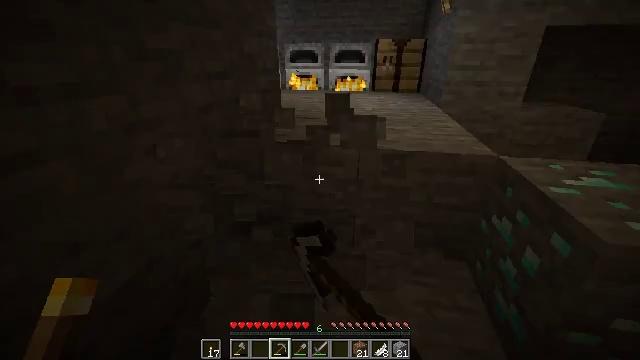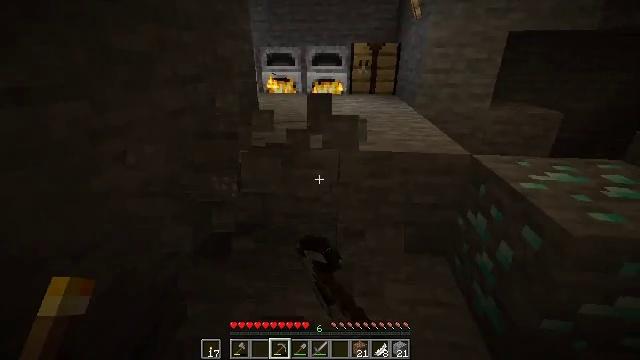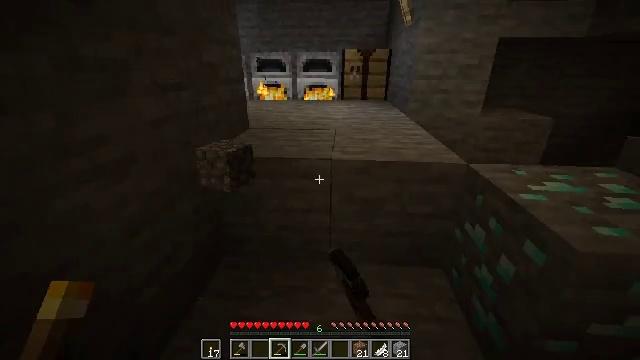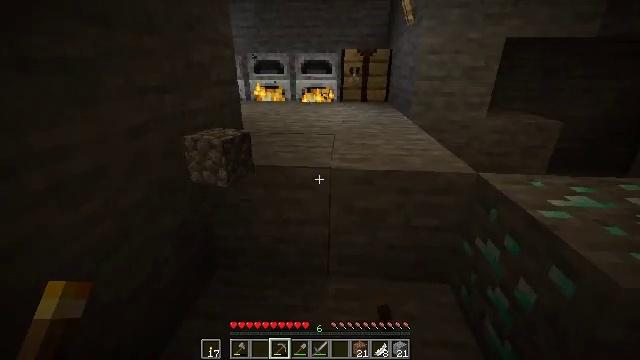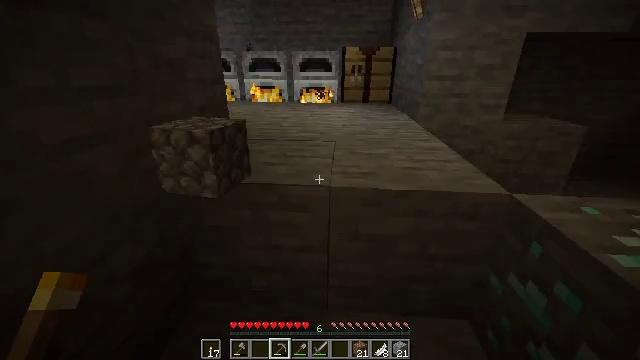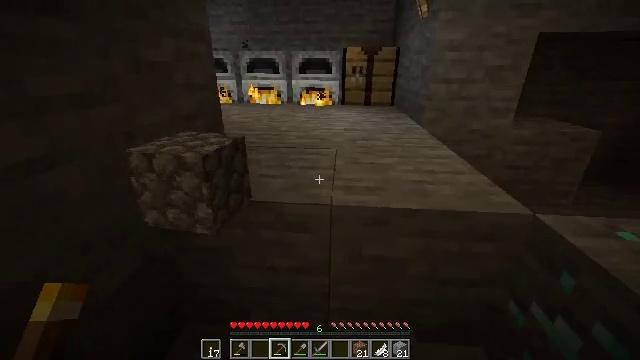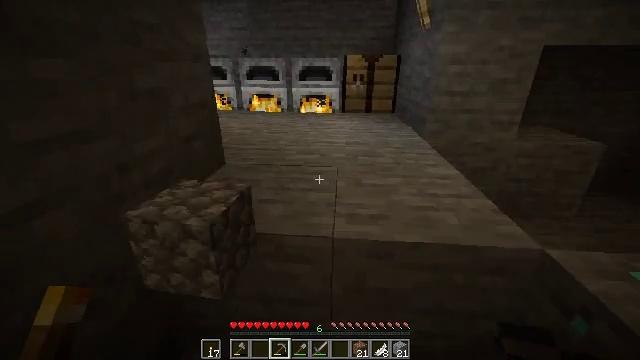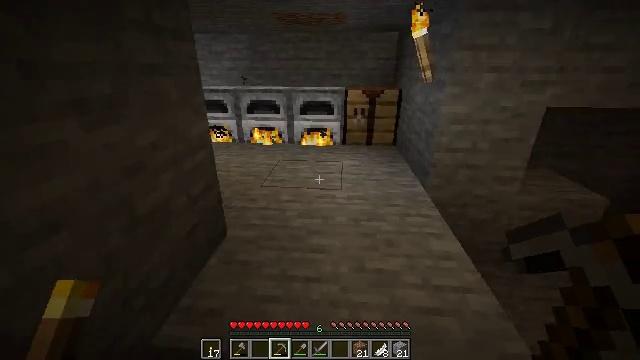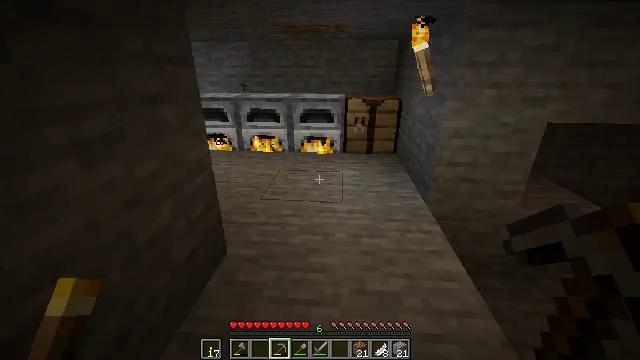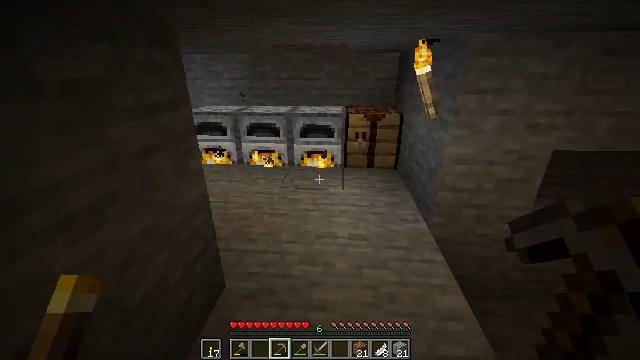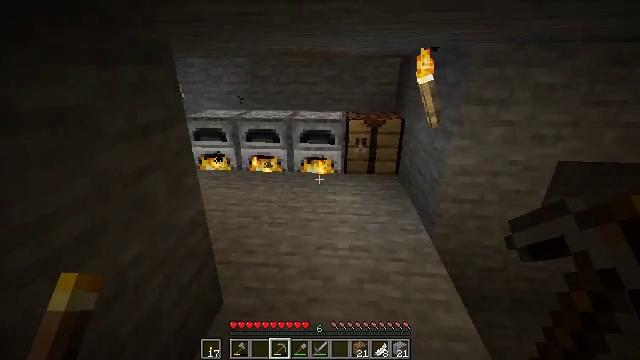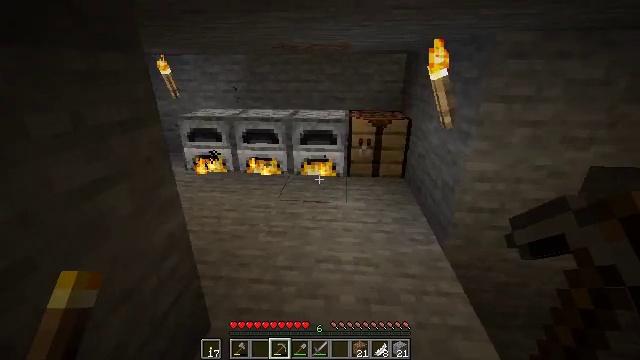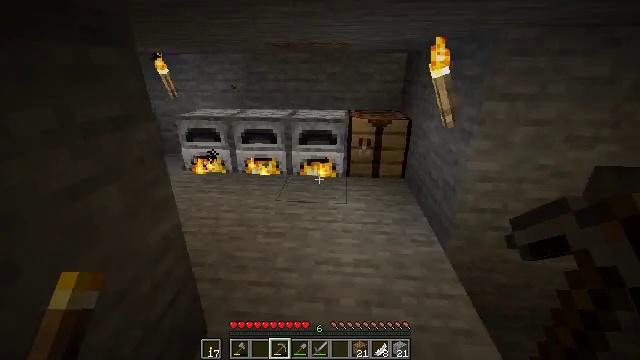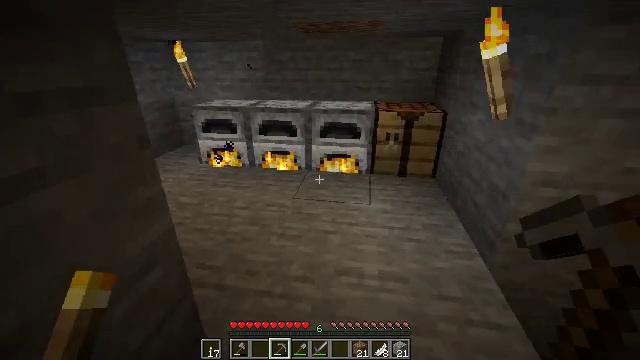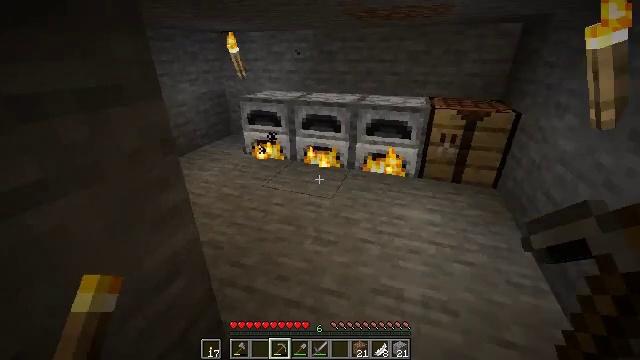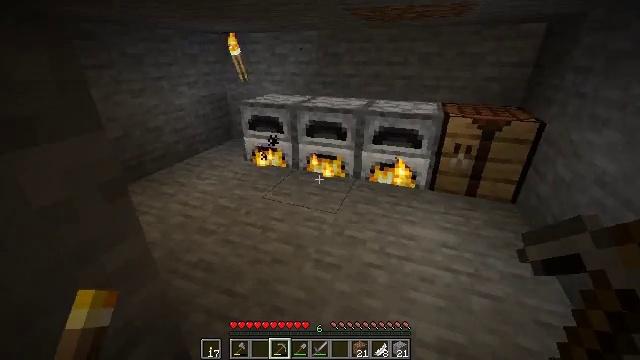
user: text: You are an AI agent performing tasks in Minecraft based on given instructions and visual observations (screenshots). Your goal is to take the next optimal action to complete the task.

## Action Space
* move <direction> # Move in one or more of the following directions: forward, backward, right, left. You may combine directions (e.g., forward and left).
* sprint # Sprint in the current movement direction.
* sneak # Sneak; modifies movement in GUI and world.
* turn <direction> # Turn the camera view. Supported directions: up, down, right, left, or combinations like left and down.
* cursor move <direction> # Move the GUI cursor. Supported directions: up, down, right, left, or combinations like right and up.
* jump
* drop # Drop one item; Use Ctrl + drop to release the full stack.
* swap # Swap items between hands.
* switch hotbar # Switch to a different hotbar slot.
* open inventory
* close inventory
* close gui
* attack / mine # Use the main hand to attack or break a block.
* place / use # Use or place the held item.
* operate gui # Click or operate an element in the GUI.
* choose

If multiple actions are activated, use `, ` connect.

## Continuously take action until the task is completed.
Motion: motion action
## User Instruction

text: Craft andesite stairs using the crafting table interface.
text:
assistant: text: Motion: move forward, turn right
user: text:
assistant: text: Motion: move forward, turn right and up
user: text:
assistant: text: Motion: move forward
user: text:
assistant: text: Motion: move forward
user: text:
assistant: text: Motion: move forward
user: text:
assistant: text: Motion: move forward, jump
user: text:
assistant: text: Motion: move forward, jump
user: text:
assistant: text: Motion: move forward, jump
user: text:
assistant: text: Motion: move forward
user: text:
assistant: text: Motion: move forward
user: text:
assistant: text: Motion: move forward
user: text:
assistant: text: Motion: move forward
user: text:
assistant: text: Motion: move forward, turn left and down
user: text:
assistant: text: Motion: move forward, turn left and down
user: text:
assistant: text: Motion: move forward, turn left
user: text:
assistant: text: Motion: move forward
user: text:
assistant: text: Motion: move forward
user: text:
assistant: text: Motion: move forward
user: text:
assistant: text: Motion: move forward, turn right
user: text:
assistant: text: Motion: move forward, turn right and down
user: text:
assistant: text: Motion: turn right and down
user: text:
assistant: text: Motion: turn right
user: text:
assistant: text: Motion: turn right and up
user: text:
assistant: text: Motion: turn right
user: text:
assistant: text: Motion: no_op
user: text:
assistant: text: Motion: no_op
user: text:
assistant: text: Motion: move forward, turn left
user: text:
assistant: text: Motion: move forward, turn left
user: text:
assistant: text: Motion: move forward
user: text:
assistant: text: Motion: use / place